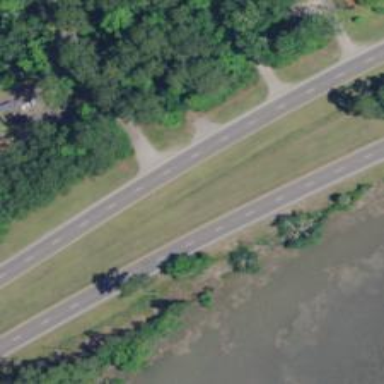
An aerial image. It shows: Trunk highway.